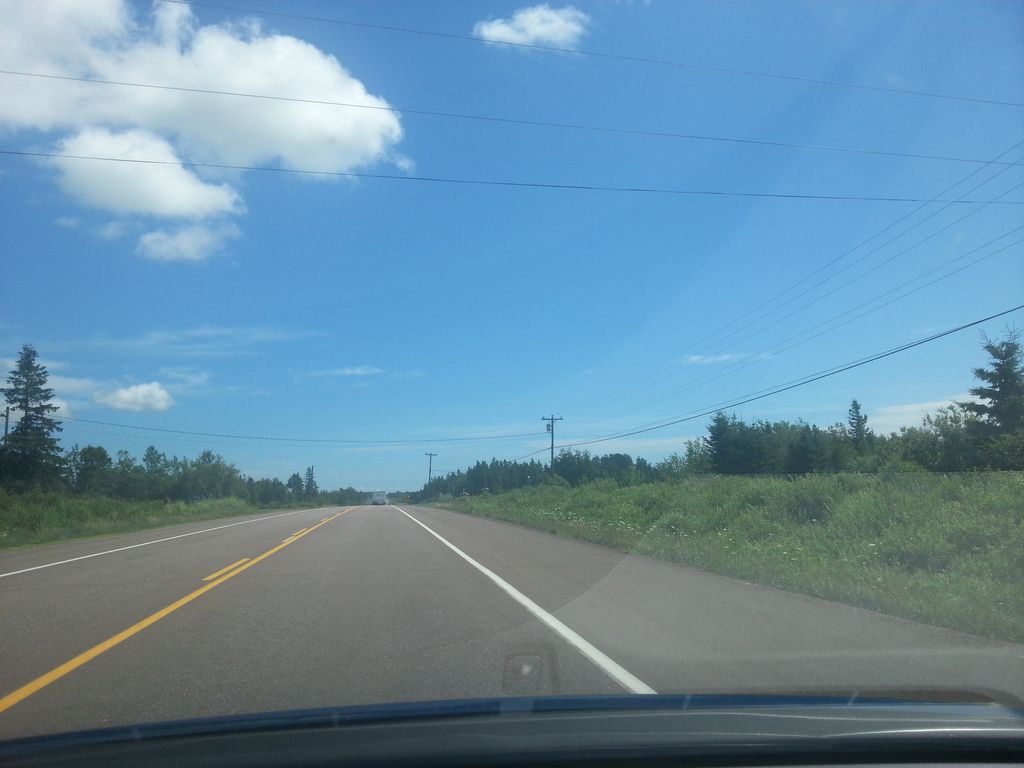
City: charlottetown